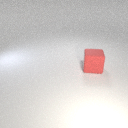
large red rubber cube